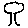
Label: tree